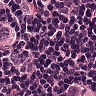
Metastatic tissue present: yes